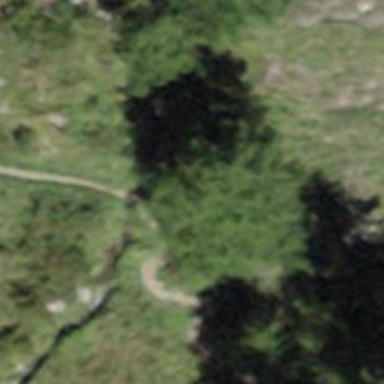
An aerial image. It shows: Path on bridge.